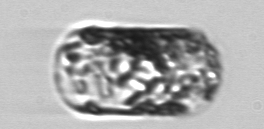
Label: Guinardia_flaccida